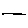
Label: line